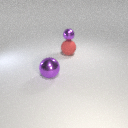
large red rubber sphere below small purple metal sphere